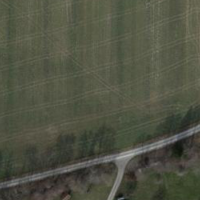
EUNIS habitat code: 52
Species observed at this site:
Calliteara pudibunda
Galanthus nivalis
Strix aluco